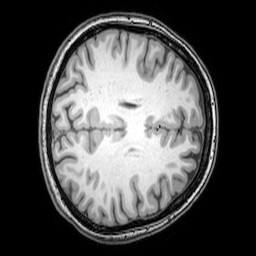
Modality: T1w
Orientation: axial
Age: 23
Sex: female
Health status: healthy
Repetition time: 0.081 s
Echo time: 0.037 s